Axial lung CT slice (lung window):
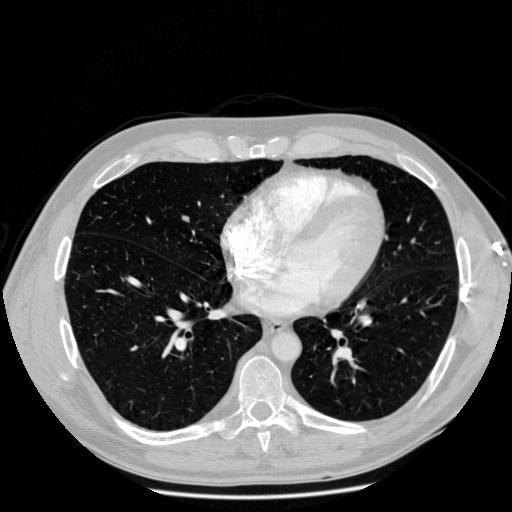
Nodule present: no